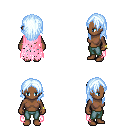
a pixel art fantasy rpg character, female body template, human, dark skin, pink tattered cape, teal pants, white cyan long hairstyle, bracelets, four views (front, back, left, right), 2x2 character sprite sheet, small pixel art, hard edges, no anti-aliasing